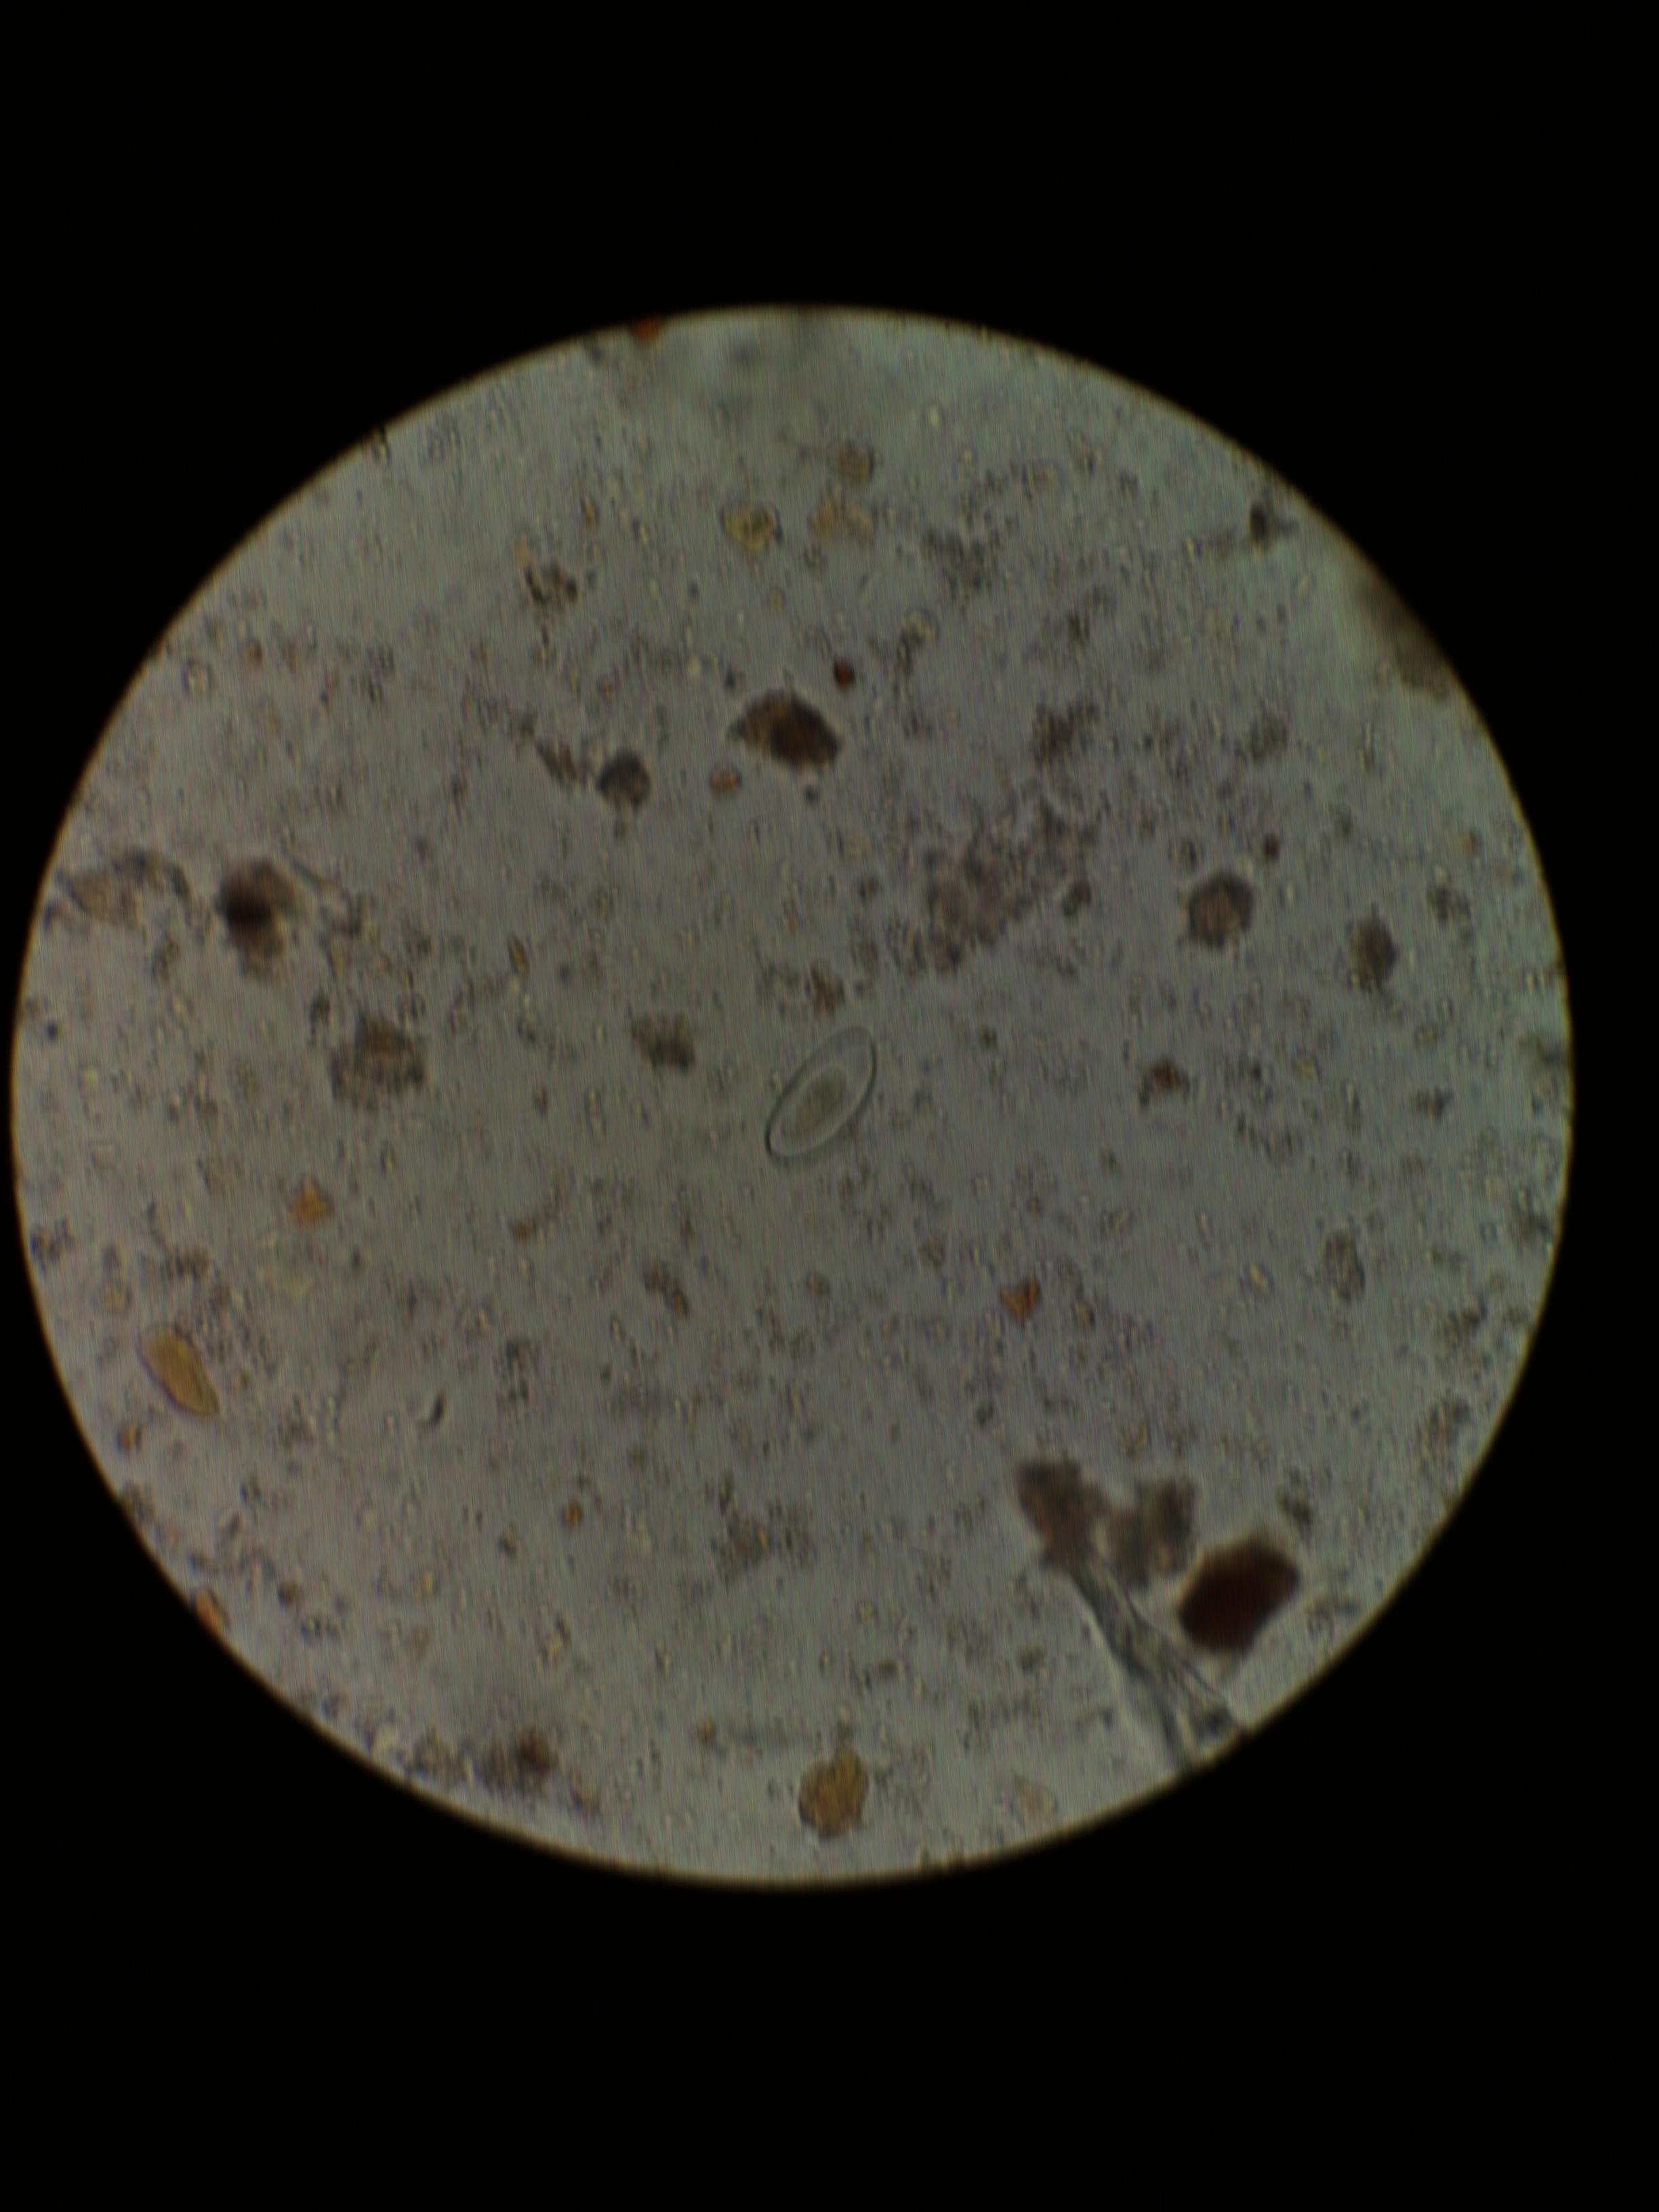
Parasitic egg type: Enterobius vermicularis